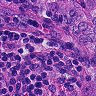
Metastatic tissue present: yes